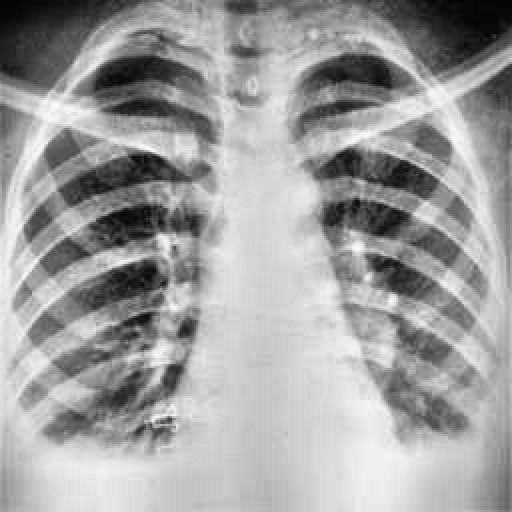
Finding: TUBERCULOSIS